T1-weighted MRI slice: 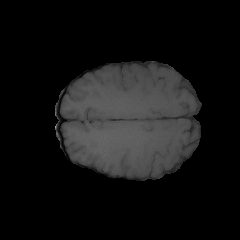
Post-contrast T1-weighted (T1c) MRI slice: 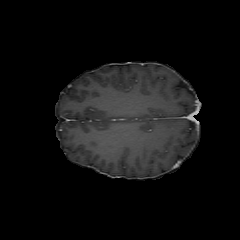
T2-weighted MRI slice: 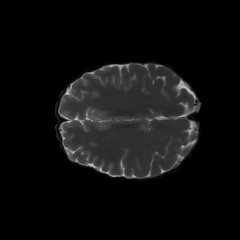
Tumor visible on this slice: no